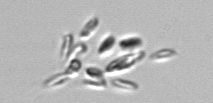
Label: Dinobryon